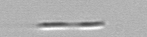
Label: Leptocylindrus